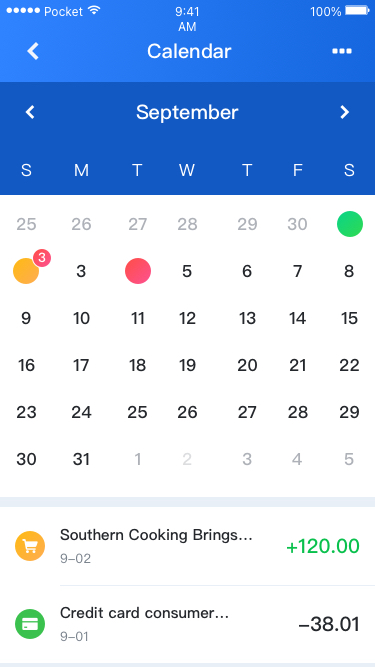
Text in this UI design:
Calendar
S
M
T
W
T
F
S
September
1
2
9
16
3
10
17
4
11
18
5
12
19
6
13
20
7
14
21
8
15
22
23

30
31
1
2
3
4
5
24
25
26
27
28
29
25
26
27
28
29
30
3
Southern Cooking Brings…
9-02
+120.00
Credit card consumer…
9-01
-38.01